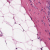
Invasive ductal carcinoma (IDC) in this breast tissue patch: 0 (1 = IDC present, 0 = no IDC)